Aerial crown-view tile of a tropical tree (Barro Colorado Island, Panama), acquired 20250818:
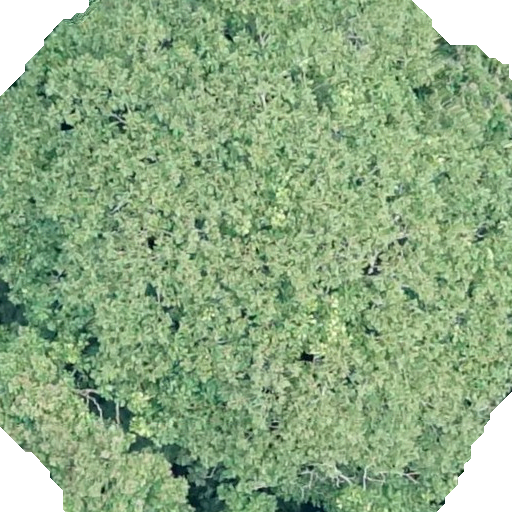
Species: Dipteryx oleifera
GBIF accepted scientific name: Dipteryx oleifera
Crown area: 443.214 m²